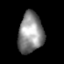
Tissue: prostate
Cell type: T cells
Senescence score: 0.6913
Nuclear area (px): 988
Mean DAPI intensity: 136.726